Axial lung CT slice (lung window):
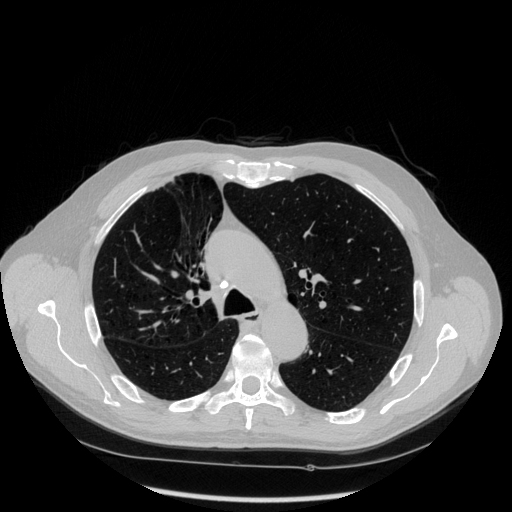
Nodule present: no